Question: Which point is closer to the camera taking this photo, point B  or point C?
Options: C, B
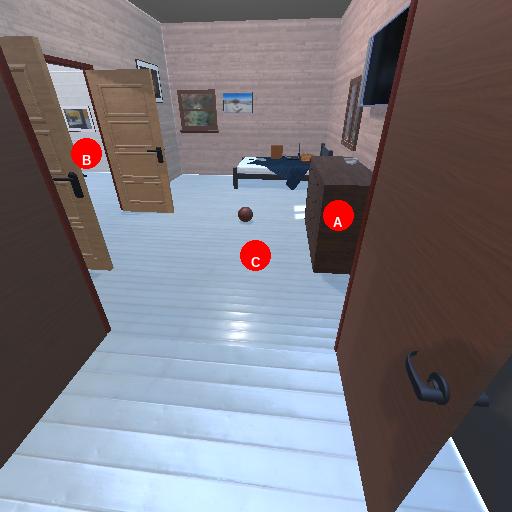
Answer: C